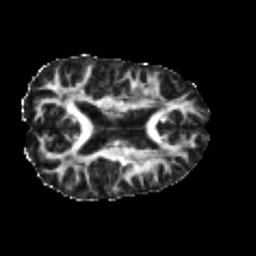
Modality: FA
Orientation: axial
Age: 24
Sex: male
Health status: healthy
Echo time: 0.074 s